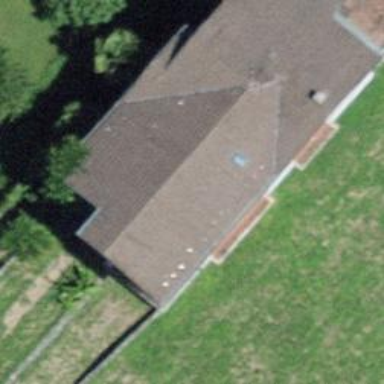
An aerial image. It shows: Detached building with gabled roof.